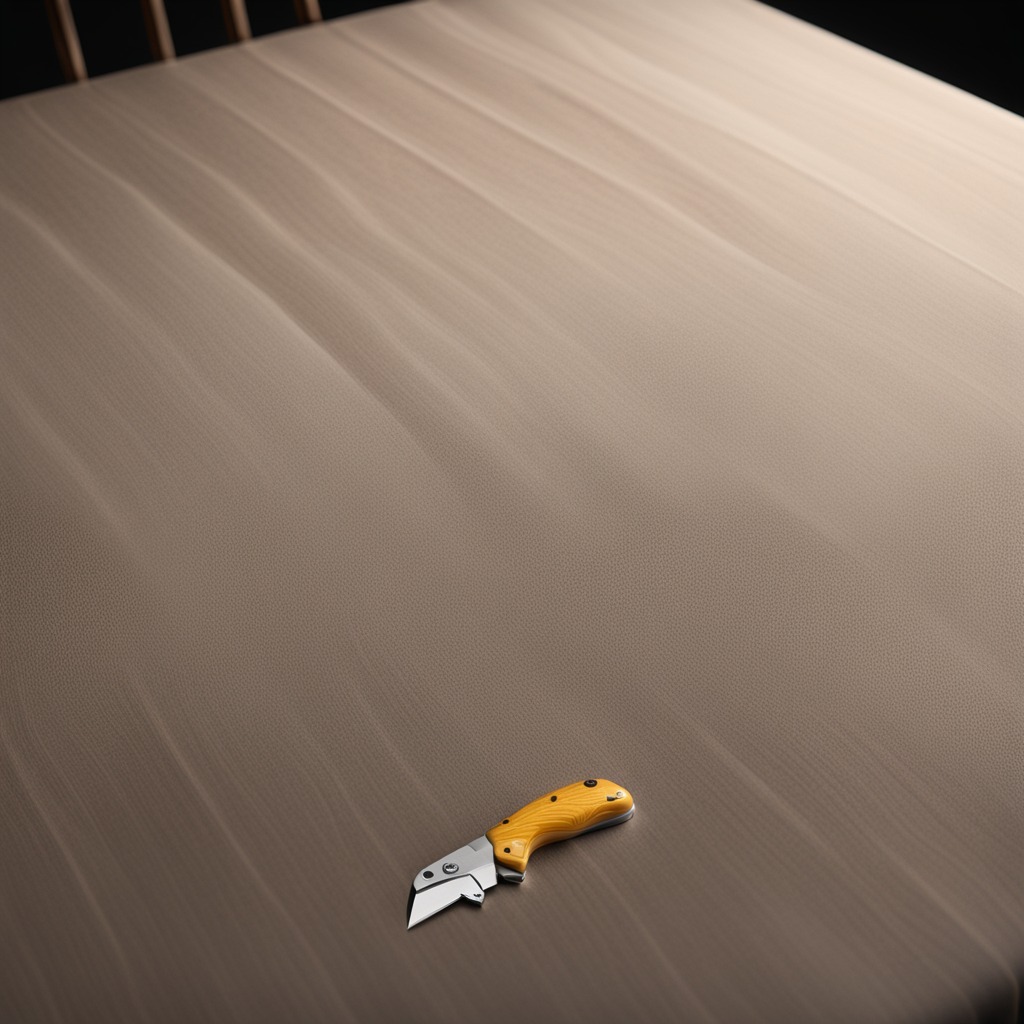
A utility knife lies on the wooden table.